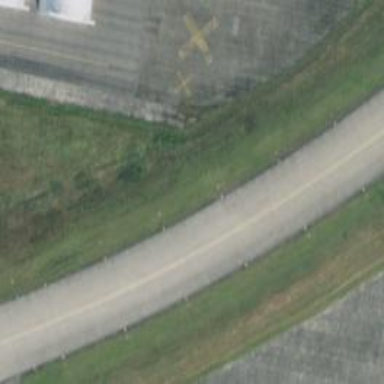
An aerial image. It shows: View of taxiway at the airport.